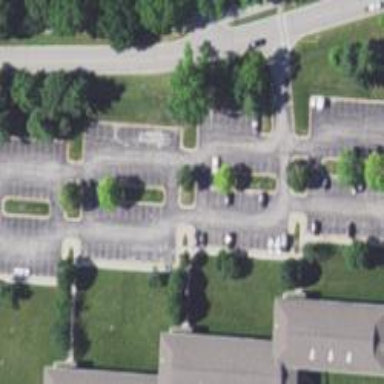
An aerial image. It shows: Parking area with surface.